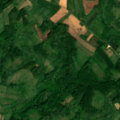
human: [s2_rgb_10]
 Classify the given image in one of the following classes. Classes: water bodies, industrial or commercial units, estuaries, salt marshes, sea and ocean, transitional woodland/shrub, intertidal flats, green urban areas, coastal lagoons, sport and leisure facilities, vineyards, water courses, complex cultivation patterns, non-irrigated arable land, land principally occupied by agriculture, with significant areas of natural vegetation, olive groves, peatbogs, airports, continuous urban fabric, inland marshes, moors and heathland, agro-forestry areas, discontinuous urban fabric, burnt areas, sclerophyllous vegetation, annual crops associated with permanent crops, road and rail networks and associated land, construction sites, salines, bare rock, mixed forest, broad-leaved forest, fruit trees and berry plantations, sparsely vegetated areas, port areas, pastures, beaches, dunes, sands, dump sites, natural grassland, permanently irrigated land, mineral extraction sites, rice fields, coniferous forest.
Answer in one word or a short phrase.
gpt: complex cultivation patterns, land principally occupied by agriculture, with significant areas of natural vegetation, broad-leaved forest